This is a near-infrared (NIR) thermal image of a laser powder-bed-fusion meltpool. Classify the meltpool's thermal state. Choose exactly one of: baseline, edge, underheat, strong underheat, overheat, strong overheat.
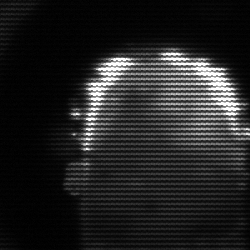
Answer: baseline